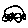
Label: car